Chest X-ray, AP view. Patient: 23 years old, sex F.
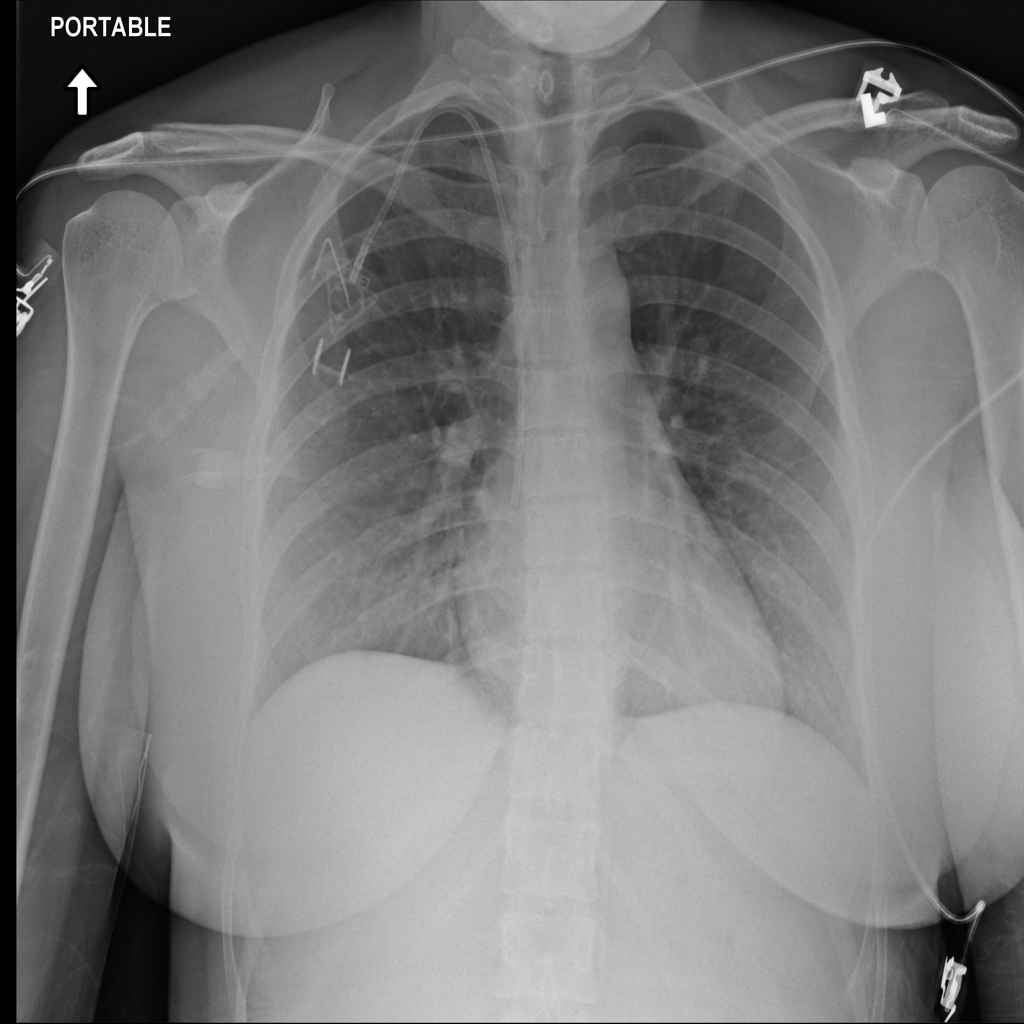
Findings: Infiltration